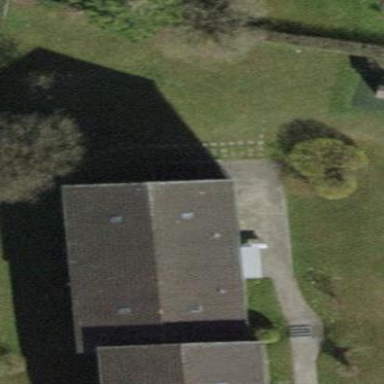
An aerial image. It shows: Pitched roof building.